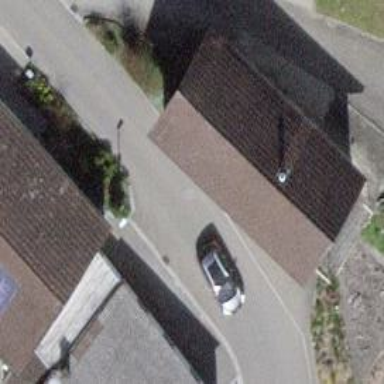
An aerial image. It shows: Residential road with asphalt surface.